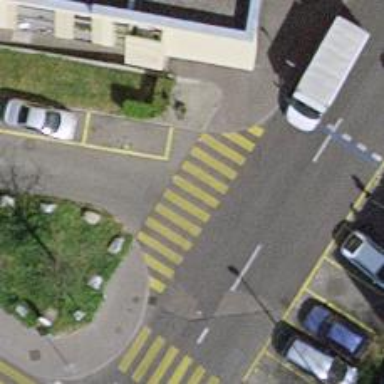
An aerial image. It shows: Zebra crossing for pedestrians.